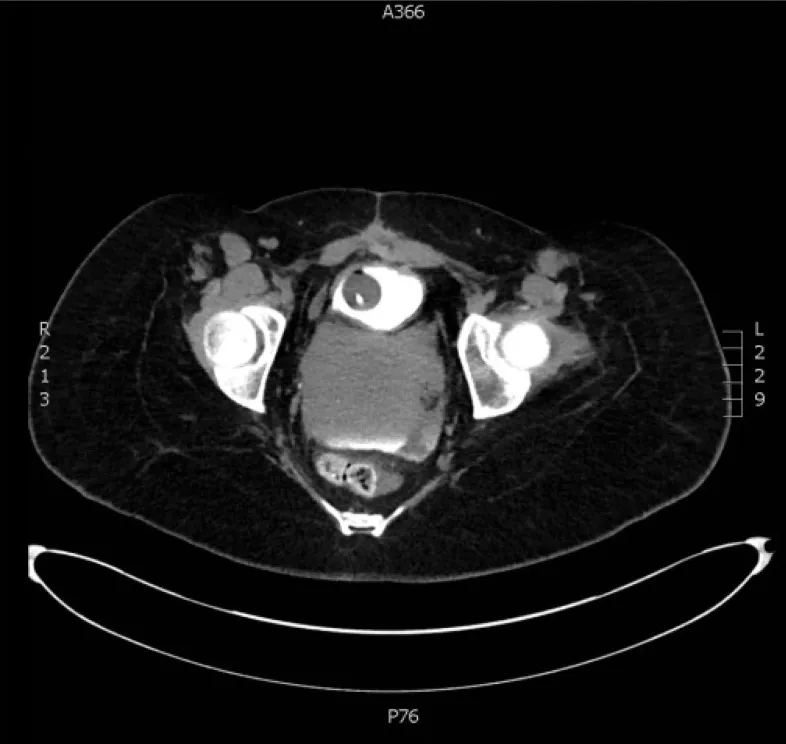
Axial imaging of CT cystogram showing posterior fluid collection.
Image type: radiology (ct)